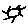
Label: sun